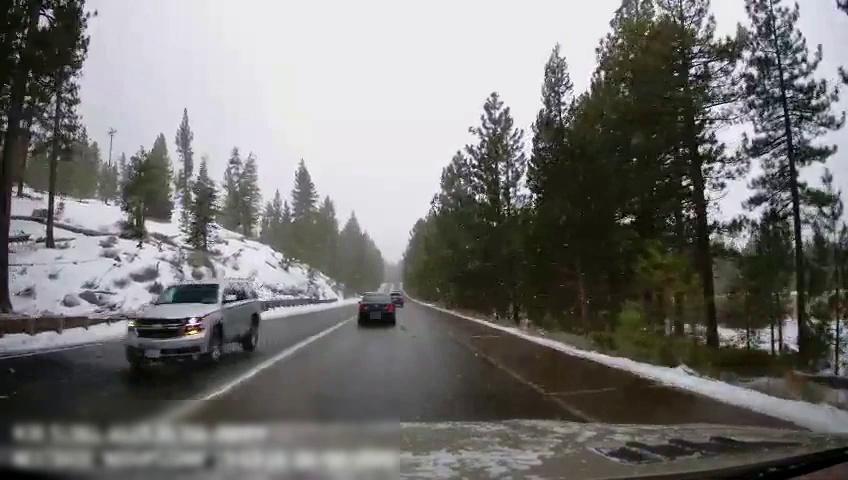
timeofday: Day
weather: Snowy
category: Drivable Space
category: Vehicles | SUV
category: Vehicles | Car
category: Vehicles | Car
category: Lanes | Opposite Lane
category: Lanes | Opposite Lane
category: Lanes | Current Lane